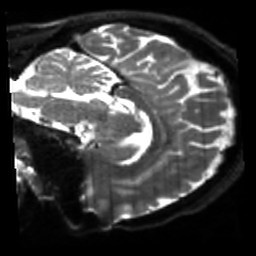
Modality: sbref
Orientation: sagittal
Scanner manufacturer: siemens
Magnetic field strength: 3 T
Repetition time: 4 s
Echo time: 0.0594 s